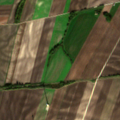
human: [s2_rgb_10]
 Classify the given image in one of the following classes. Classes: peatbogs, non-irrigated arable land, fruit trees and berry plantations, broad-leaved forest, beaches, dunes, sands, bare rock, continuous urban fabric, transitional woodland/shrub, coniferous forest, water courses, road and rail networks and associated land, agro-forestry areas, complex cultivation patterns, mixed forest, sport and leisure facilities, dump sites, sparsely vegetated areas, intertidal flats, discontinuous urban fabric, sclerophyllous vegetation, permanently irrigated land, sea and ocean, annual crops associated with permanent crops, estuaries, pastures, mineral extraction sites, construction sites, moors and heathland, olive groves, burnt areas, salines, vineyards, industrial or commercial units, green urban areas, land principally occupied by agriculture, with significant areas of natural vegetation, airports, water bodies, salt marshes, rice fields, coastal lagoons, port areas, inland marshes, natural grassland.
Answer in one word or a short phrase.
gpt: non-irrigated arable land